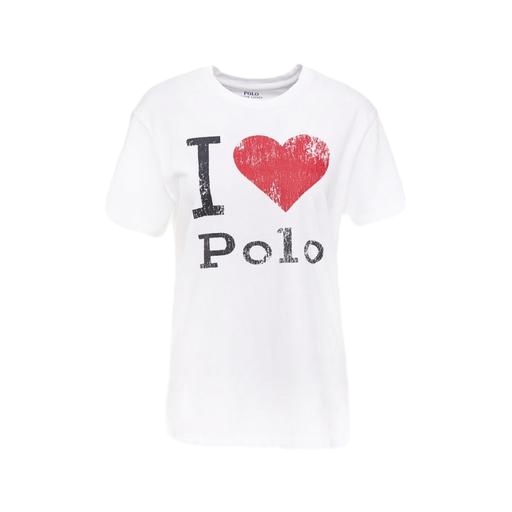
polo white t-shirt, polo t, white polly graphic tee, white background